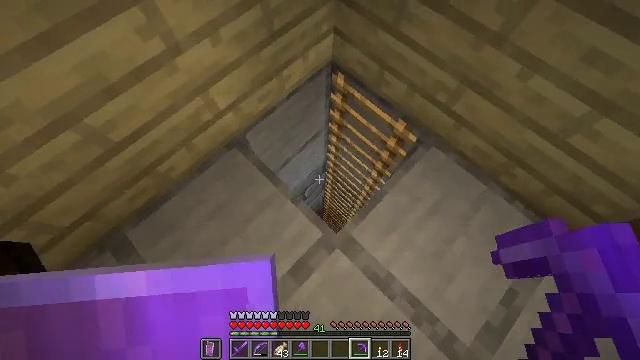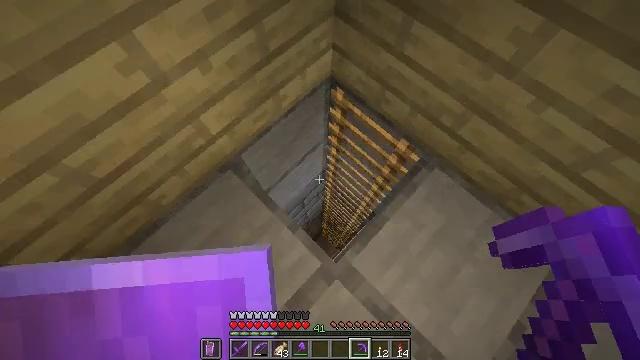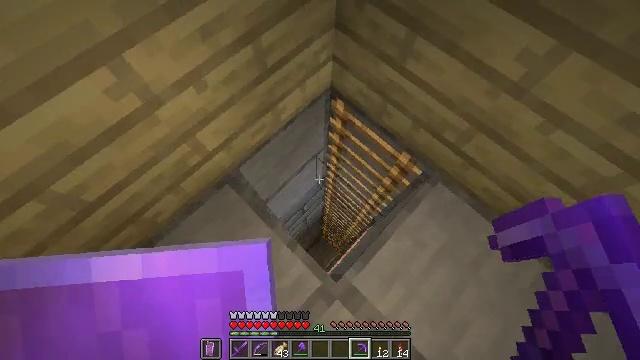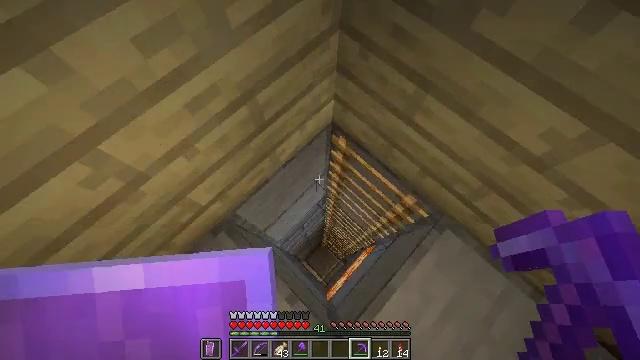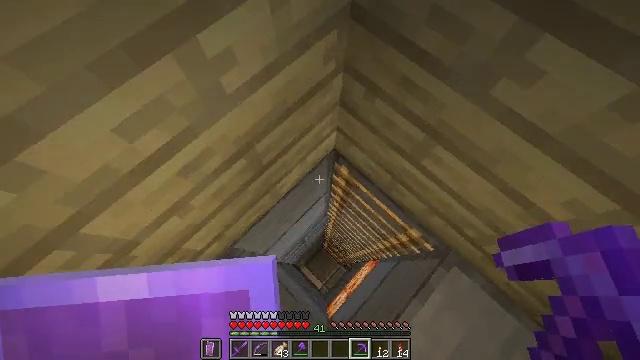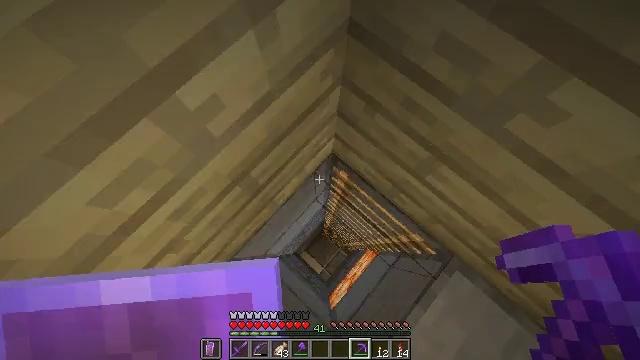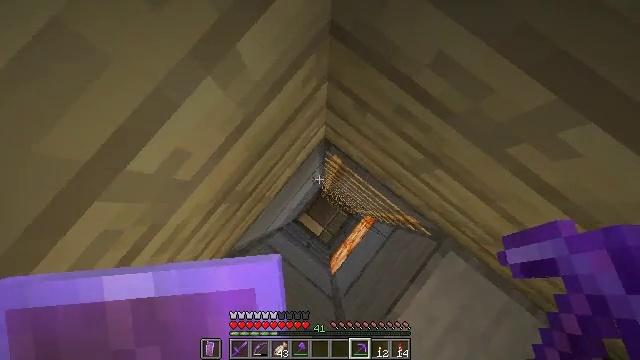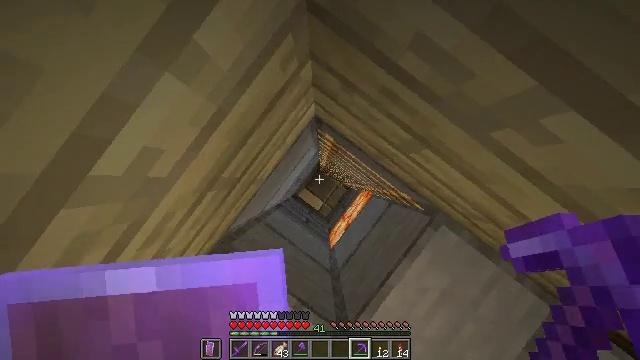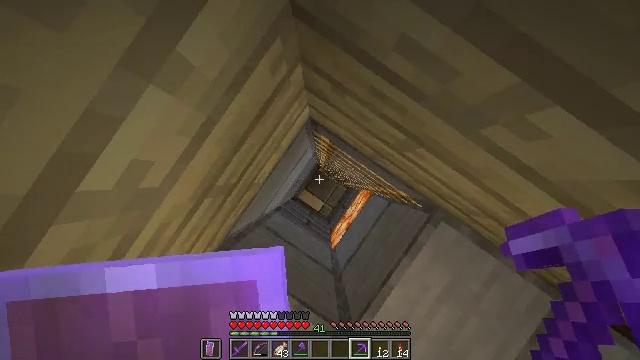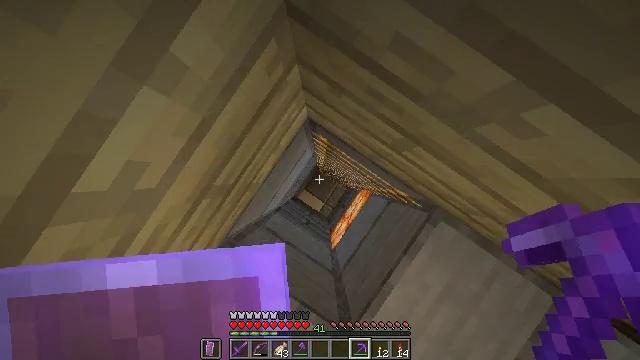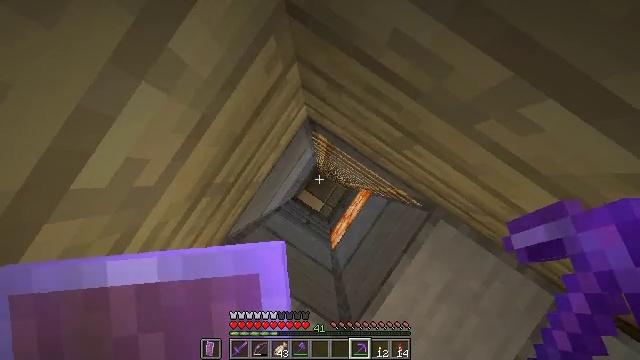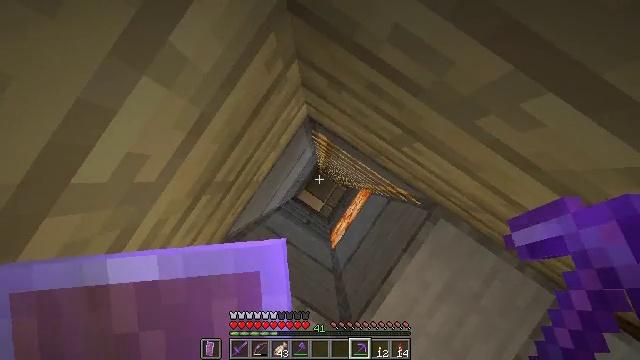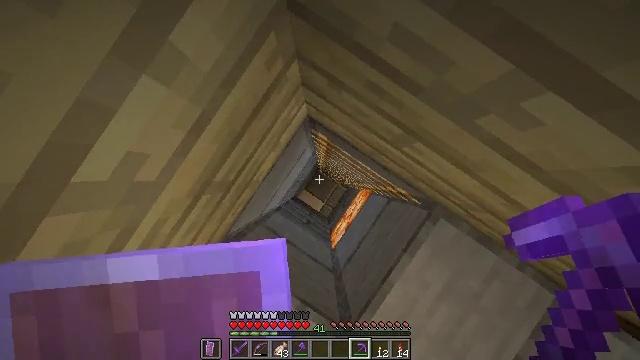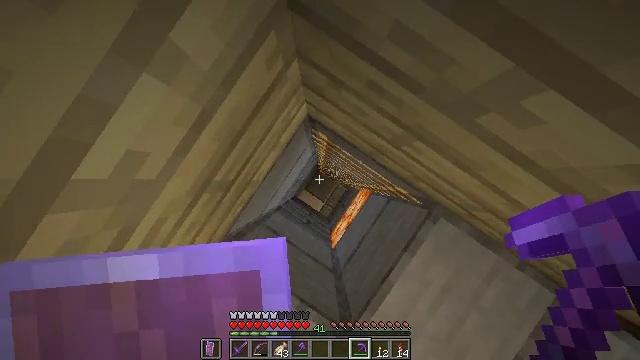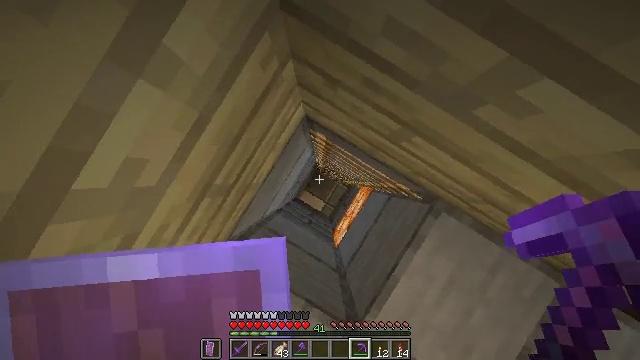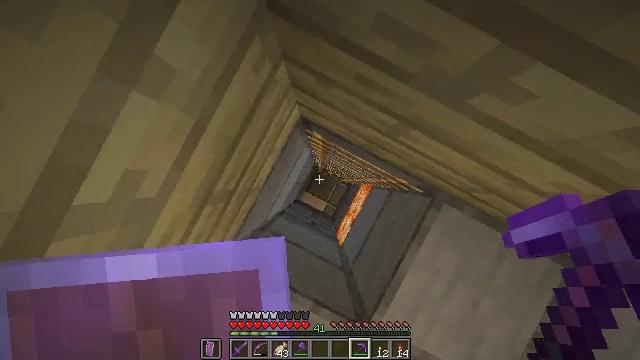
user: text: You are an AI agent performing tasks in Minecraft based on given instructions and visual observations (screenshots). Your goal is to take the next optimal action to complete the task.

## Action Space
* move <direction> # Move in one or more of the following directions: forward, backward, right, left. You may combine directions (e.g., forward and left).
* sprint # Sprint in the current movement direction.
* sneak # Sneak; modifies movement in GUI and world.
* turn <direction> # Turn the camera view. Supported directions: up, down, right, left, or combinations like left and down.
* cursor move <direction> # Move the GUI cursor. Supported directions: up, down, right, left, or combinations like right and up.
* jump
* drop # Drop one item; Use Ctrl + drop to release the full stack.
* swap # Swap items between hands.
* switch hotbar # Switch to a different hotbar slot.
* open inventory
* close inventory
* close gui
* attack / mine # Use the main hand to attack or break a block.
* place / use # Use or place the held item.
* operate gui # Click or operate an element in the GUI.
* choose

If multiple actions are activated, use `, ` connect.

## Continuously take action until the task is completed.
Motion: motion action
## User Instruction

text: Use the crafting grid to make black dye.
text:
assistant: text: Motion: move forward
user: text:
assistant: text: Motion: move forward
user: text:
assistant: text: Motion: move forward
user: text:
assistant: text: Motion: move forward
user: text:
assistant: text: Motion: move forward, turn right and down
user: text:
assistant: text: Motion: turn right and down
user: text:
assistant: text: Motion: turn right and down
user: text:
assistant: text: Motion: turn right and down
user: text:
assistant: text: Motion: turn down
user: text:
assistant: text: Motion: no_op
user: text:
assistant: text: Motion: no_op
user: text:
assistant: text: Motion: no_op
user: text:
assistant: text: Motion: no_op
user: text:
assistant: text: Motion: turn right and down
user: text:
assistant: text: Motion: turn right and down
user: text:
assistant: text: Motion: move back
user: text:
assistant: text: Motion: move back
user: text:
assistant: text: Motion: move back, turn right
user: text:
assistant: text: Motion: turn right
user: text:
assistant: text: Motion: turn right
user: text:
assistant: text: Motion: no_op
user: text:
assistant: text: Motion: no_op
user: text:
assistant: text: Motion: no_op
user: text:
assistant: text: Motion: no_op
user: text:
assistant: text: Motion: move forward, turn right
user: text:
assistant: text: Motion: move forward, turn right
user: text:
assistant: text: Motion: move forward, turn right
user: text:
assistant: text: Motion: move forward
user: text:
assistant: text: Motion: no_op
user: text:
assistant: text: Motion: no_op